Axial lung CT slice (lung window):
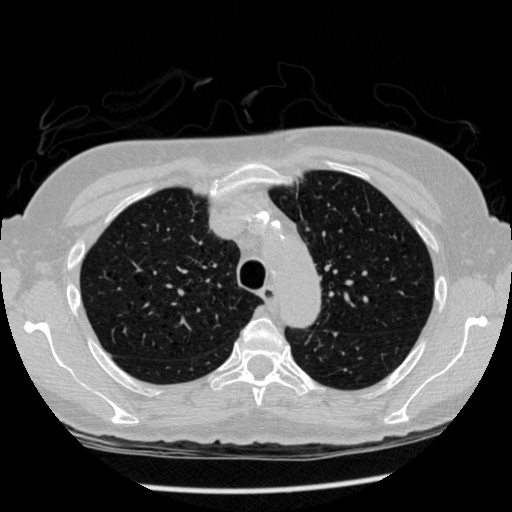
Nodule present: no